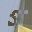
Label: 5